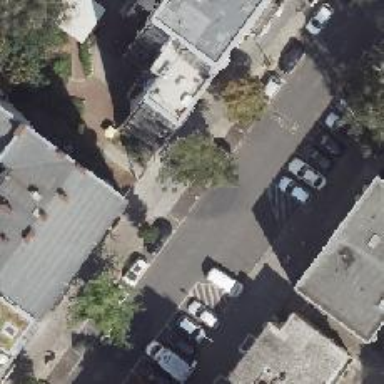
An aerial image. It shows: Parking lane area.